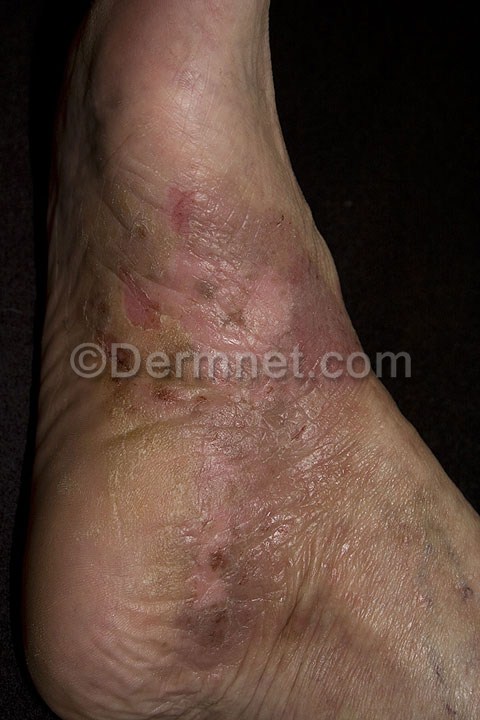
Disease: Eczema Photos